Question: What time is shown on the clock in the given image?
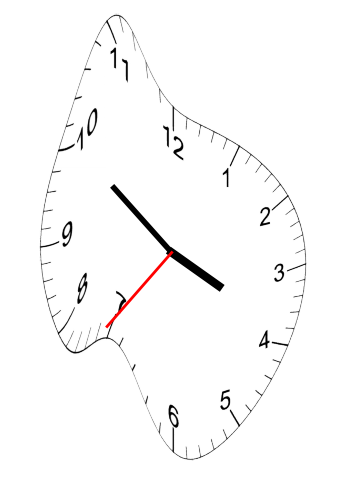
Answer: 03:50:36